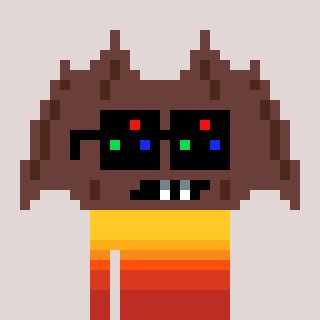
a pixel art character with square black sunglasses, a bat-shaped head and a bege-colored body on a warm background